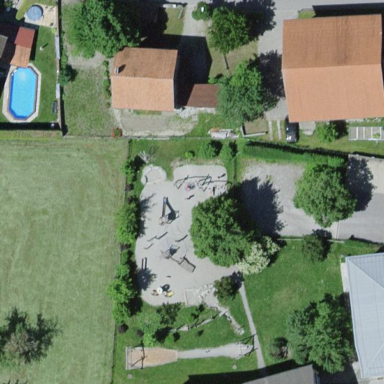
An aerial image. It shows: Playground area for leisure land.